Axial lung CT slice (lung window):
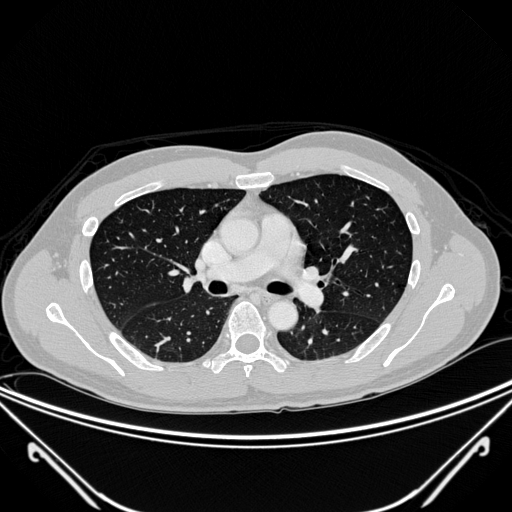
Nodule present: no